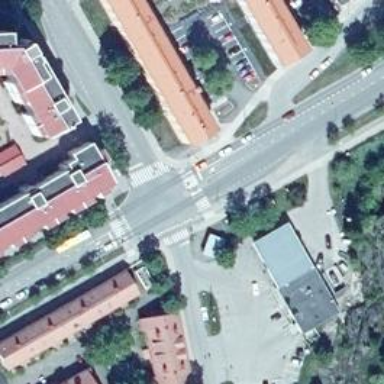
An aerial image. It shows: Marked crossing with pedestrian island.